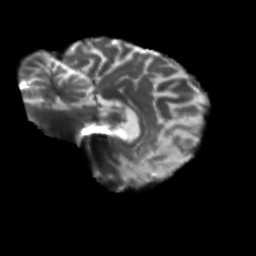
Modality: T2w
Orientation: sagittal
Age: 75
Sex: male
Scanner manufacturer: siemens
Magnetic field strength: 3 T
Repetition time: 5.47 s
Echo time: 0.0854 s